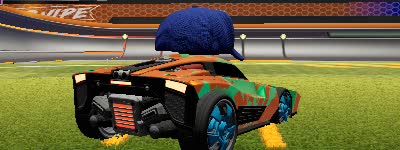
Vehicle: breakout